Question: I have a product listing and I need to develop a JavaScript code that will help change price with counter and I want to implement it on all the products I have using one JavaScript code

This is the HTML code
'''
<h3>Almonds</h3>
<div class="price">
<p>Price Per ticket : $<span id="ticket_price">7</span></p>
<p>Subtotal : <b>$<span id="total">0</span></b></p>
</div>
<div class="quantity">
<span>quantity : </span>
<input type="number" id="num" oninput="calc()" min="1" max="1000" value="1" />
<span> kg </span>
</div>
<a href="#" class="btn">add to cart</a>
</div>
'''
JavaScript code
'''
function calc() {
var price = document.getElementById("ticket_price").innerHTML;
var noTickets = document.getElementById("num").value;
var total = parseFloat(price) * noTickets
if (!isNaN(total))
document.getElementById("total").innerHTML = total
}
'''
*
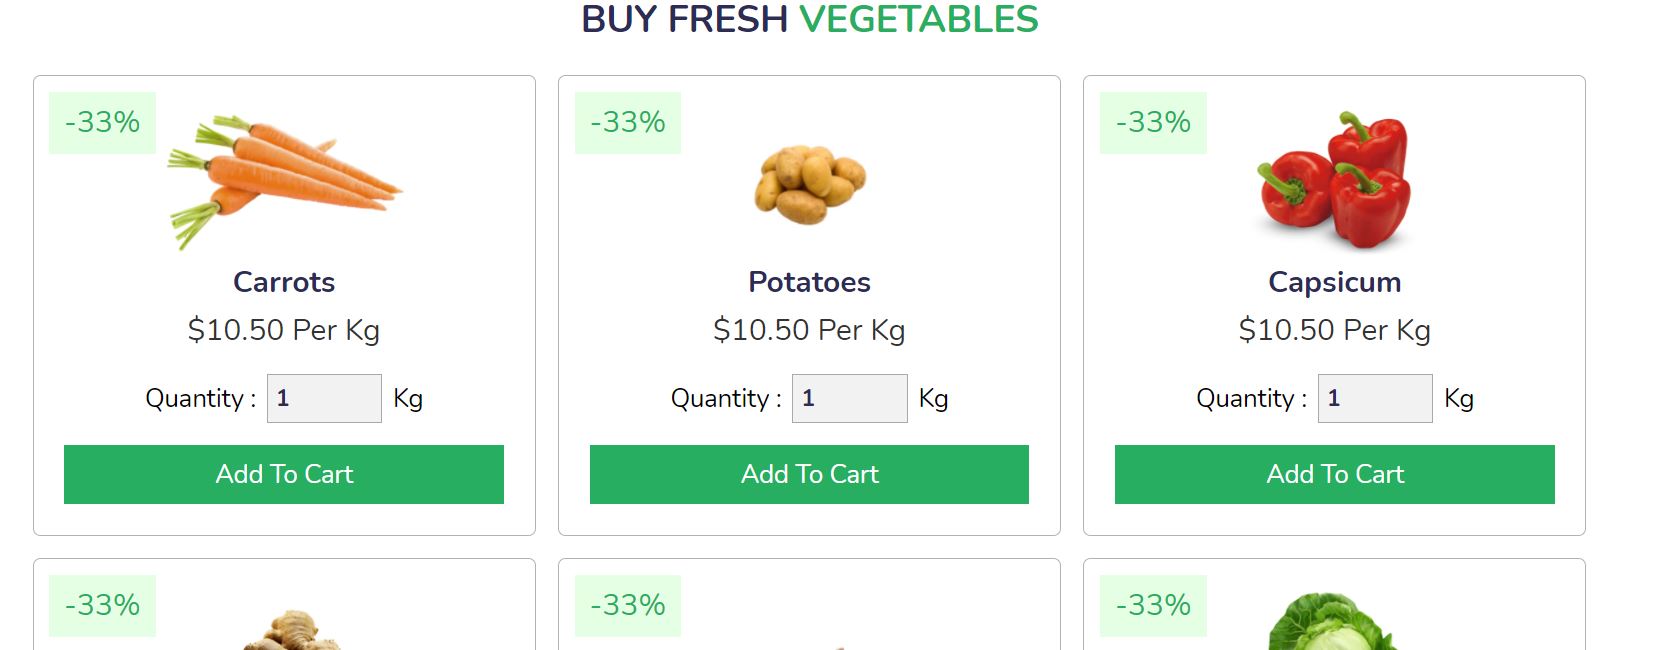
Answer: The problem is that 'getElementById()' is only for one element in the DOM, so it would only work for the first element I guess. Try to use a 'class' or a unique 'id' for any element, example:
'ticket_price_1',
'ticket_price_2',
'ticket_price_3'
---
If you want to use classes, remember that you are working with an array of DOM objects. So you will need to specified the index of the element you want to modified:
'''
let element = document.getElementsByClassName("itemprice");
'''
'''
let element = document.getElementsByClassName("itemprice")[0]; //look at the index [0]
'''
-
Here an example of how to work with classes:
'''
let elements = document.getElementsByClassName("myclass"); // no index means get all elements with that class
console.log(elements[0].innerHTML); // print content of first element in class (index [0])
'''
'''
<div class="myclass">Hello</div>
<div class="myclass">world</div>
<div class="myclass">!!!!!</div>
'''
---
- 'id''class''calc()''calc(n)''n'
'''
function calc(n) {
var price = document.getElementsByClassName("ticket_price")[n].innerHTML;
var noTickets = document.getElementsByClassName("num")[n].value;
var total = parseFloat(price) * noTickets;
if (!isNaN(total))
document.getElementsByClassName("total")[n].innerHTML = total;
}
'''
'''
<h3>Almonds</h3>
<div class="price">
<p>Price Per ticket : $<span class="ticket_price">7</span></p>
<p>Subtotal : <b>$<span class="total">0</span></b></p>
</div>
<div class="quantity">
<span>quantity : </span>
<input type="number" class="num" oninput="calc(0)" min="1" max="1000" value="1" />
<span> kg </span>
</div>
<a href="#" class="btn">add to cart</a>
</div>
<h3>Carrots</h3>
<div class="price">
<p>Price Per ticket : $<span class="ticket_price">7</span></p>
<p>Subtotal : <b>$<span class="total">0</span></b></p>
</div>
<div class="quantity">
<span>quantity : </span>
<input type="number" class="num" oninput="calc(1)" min="1" max="1000" value="1" />
<span> kg </span>
</div>
<a href="#" class="btn">add to cart</a>
</div>
'''